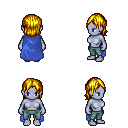
a pixel art fantasy rpg character, female body template, dark elf, purple skin, blue cape, teal pants, blonde long bangs hairstyle, four views (front, back, left, right), 2x2 character sprite sheet, small pixel art, hard edges, no anti-aliasing